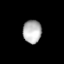
Tissue: lung
Cell type: Epithelial cells
Senescence score: 0.1783
Nuclear area (px): 423
Mean DAPI intensity: 178.702